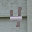
Label: 4